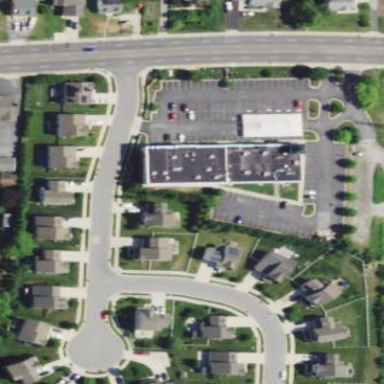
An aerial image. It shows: Retail area.